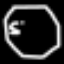
Label: octagon